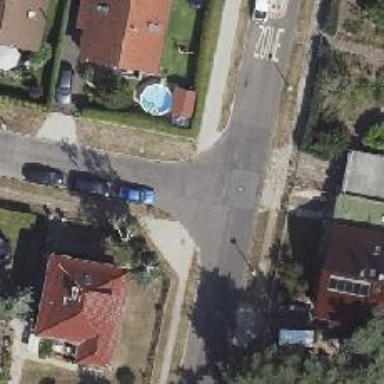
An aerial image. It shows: Unmarked crossing on the road.